Question: I'm trying to update related database on many to many relationship using ADO.net
this is my database design:
as you guys notice, entity framework wont mapping the class_student & subject_course, i've been searching the method and found this website: <URL>
the website told me to make a viewModel, and i do so:
'''
namespace Test.Models.ViewModels
{
public class AssignedStudentData
{
public int ID { get; set; }
public string course_code { get; set; }
public bool Assigned { get; set; }
}
}
'''
It's work flawlessly, but my problem is this line of code:
'''
private void PopulateAssignedStudentData(ms_class ms_class)
{
var allStudent = db.ms_student; //this line is the problem
var ClassStudent = new HashSet<int>(ms_class.ms_student.Select(c => c.ID));
var viewModel = new List<AssignedStudentData>();
foreach (var student in allStudent)
{
viewModel.Add(new AssignedStudentData
{
ID = student.ID,
course_code = student.ms_course.course_name,
Assigned = ClassStudent.Contains(student.ID)
});
}
ViewBag.Students = viewModel;
}
'''
in var allStudent, i've tried to make so the system not generate all the student, but instead, student THAT ASSIGNED WITH A SUBJECT so for example:
'''
private void PopulateAssignedStudentDataBySubject(ms_class ms_class, int subject_id)
{
//var allStudent = db.ms_student; //this line is the problem
//My Version:
var allStudentByCourse = db.ms_student.Include(m => m.ms_course).Where(m => m.ms_course.ms_subject.subject_id == subject_id); //this code is not working
var ClassStudent = new HashSet<int>(ms_class.ms_student.Select(c => c.ID));
var viewModel = new List<AssignedStudentData>();
foreach (var student in allStudentByCourse )
{
viewModel.Add(new AssignedStudentData
{
ID = student.ID,
course_code = student.ms_course.course_name,
Assigned = ClassStudent.Contains(student.ID)
});
}
ViewBag.Students = viewModel;
}
'''
i think the code won't work because the ms_course and ms_subject is a many-to-many relationship..
Thank you very much
'''
public partial class ms_course
{
public ms_course()
{
this.ms_student = new HashSet<ms_student>();
this.ms_subject = new HashSet<ms_subject>();
}
public int course_id { get; set; }
public string course_code { get; set; }
public string course_name { get; set; }
public virtual ICollection<ms_student> ms_student { get; set; }
public virtual ICollection<ms_subject> ms_subject { get; set; }
}
'''
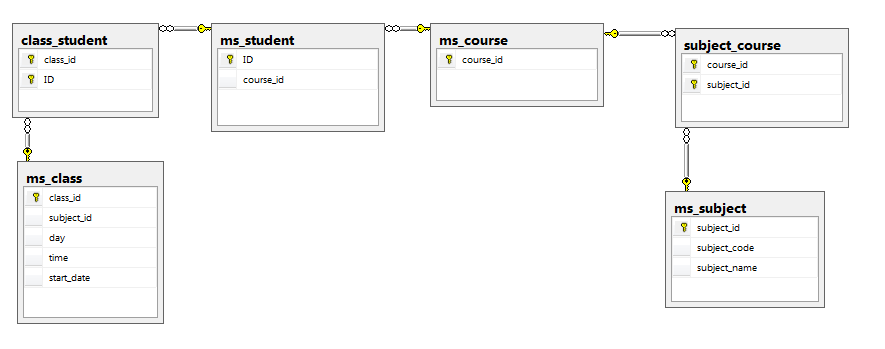
Answer: I understand that you're looking for students having a course that has at least one subject assigned to it. That would be:
'''
db.ms_student
.Where(s => s.ms_course.ms_subject
.Any(sb => sb.subject_id == subject_id)))
'''
It always helps me to articulate the problem clearly in terms of the object model first, as I did in the first sentence. It usually reveals what the query should look like.